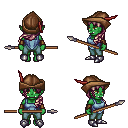
a pixel art fantasy rpg character, female body template, orc, green skin, blue vest, teal pants, white blonde left-swept hairstyle, leather cap, cloth bracers, metal boots, spear, four views (front, back, left, right), 2x2 character sprite sheet, small pixel art, hard edges, no anti-aliasing